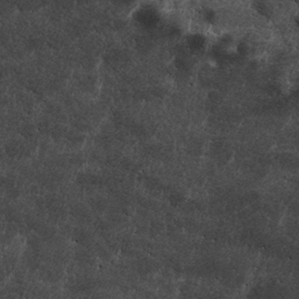
Label: non_frost